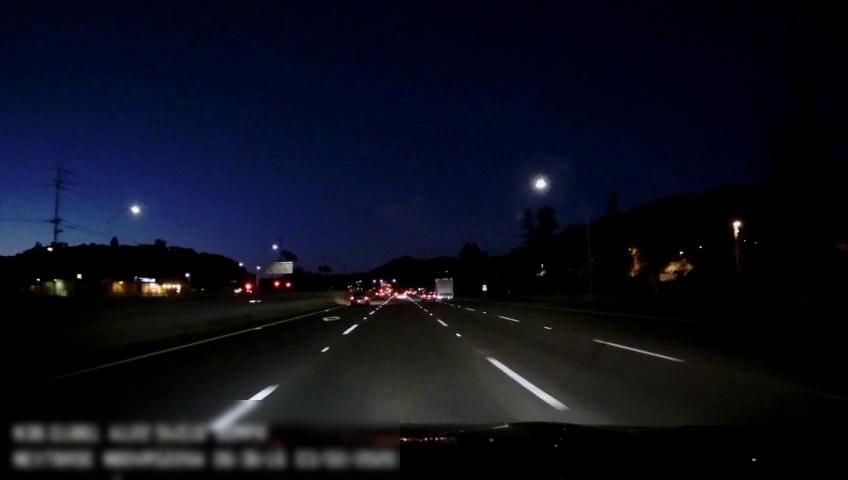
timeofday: Night
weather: Other
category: Drivable Space
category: Vehicles | Car
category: Vehicles | Car
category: Vehicles | Car
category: Vehicles | Truck
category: Vehicles | Car
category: Lanes | Alternate Lane
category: Lanes | Current Lane
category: Lanes | Current Lane
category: Lanes | Alternate Lane
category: Lanes | Alternate Lane